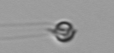
Label: flagellate